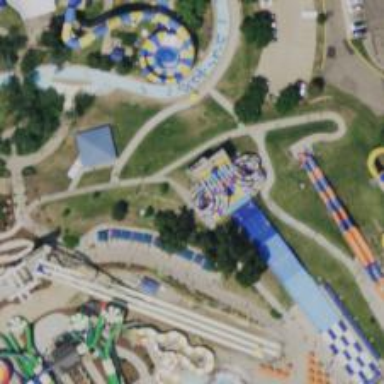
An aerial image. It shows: Water slide attraction.